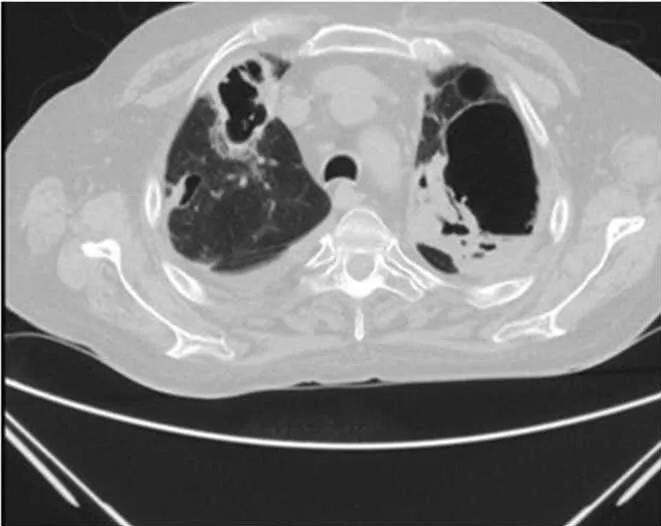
Chest CT scan showing progression of ground glass opacities into consolidation, and large cavitary lesions in bilateral lung fields.
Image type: radiology (ct)